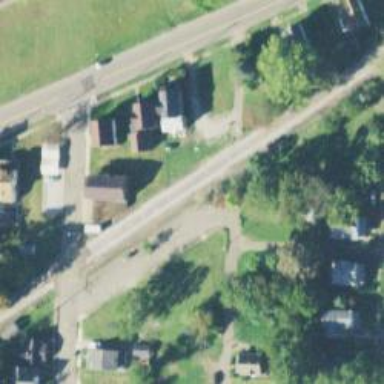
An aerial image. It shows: Alley classified as service road.